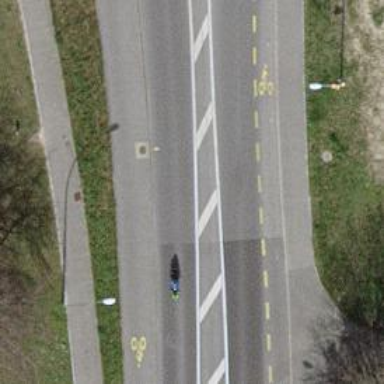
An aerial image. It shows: Asphalt cycleway.